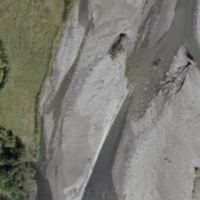
EUNIS habitat code: 47
Species observed at this site:
Lysimachia vulgaris
Phytolacca americana
Prunus avium